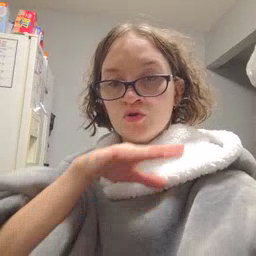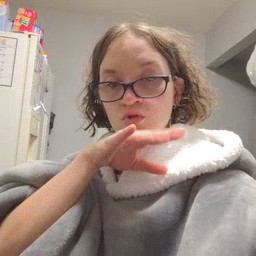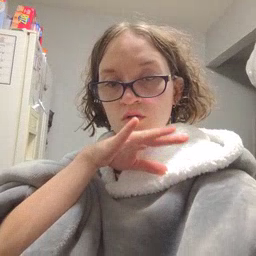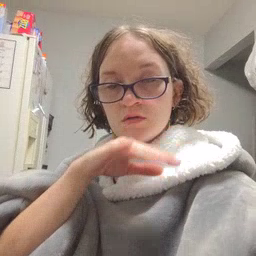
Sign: dirty